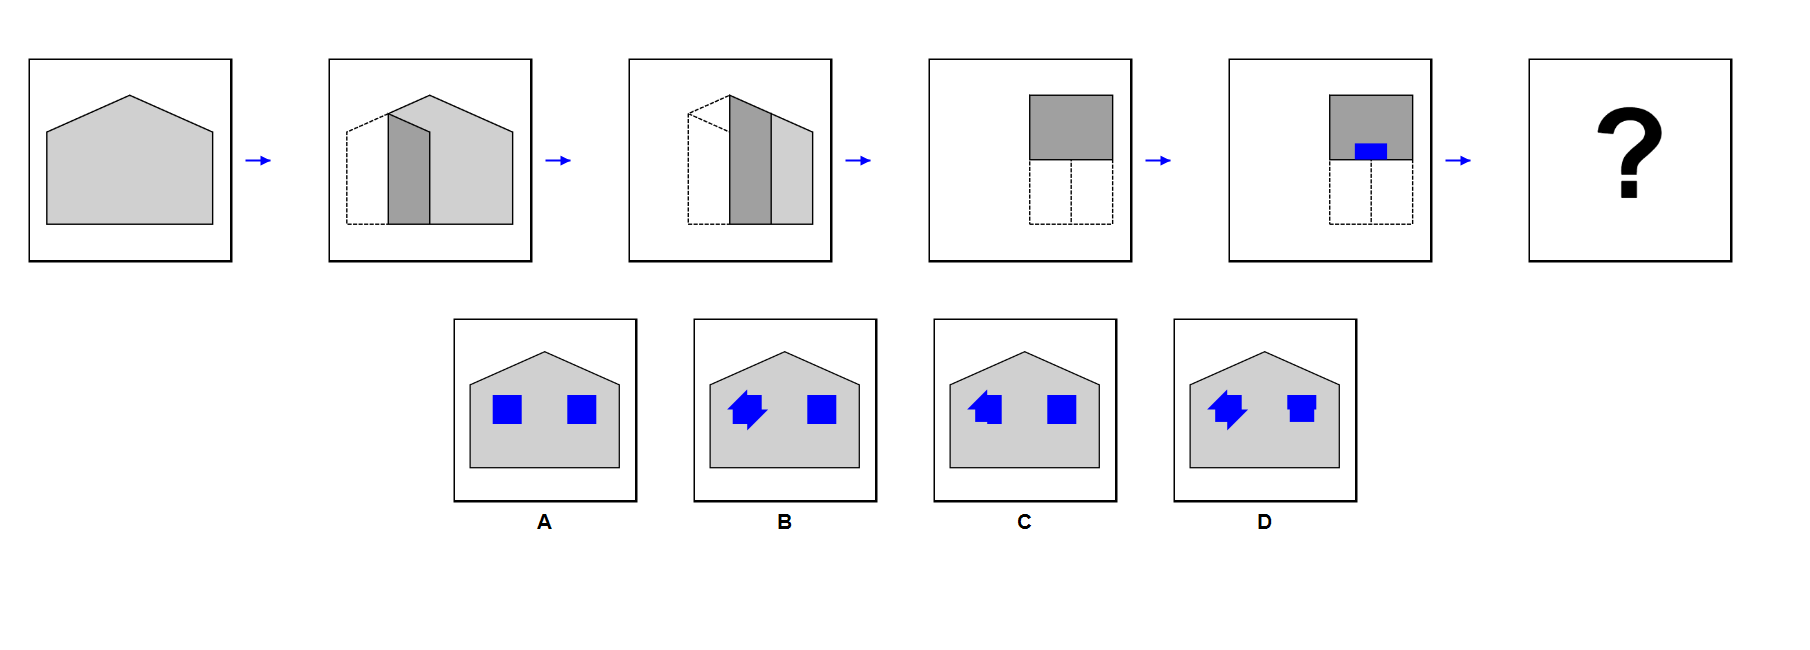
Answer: A